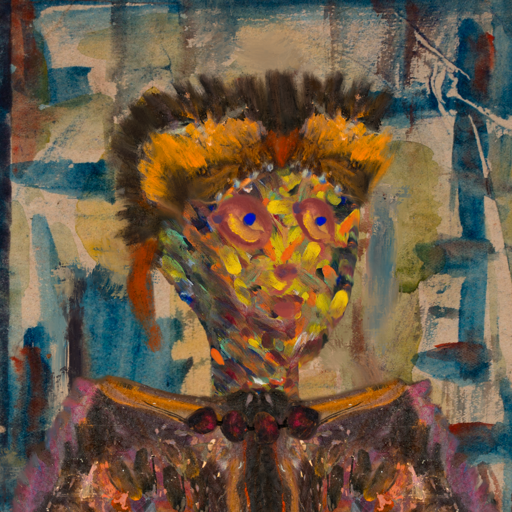
Background: Orphan, Head And Neck Side: An_Impression, Face Side: Mother_And_Son_Son, Bust: Gypsy_Queen, Hair Side: Blank, Head Accessory: Gypsy_Queen, Second Necklace: Blank, Necklace: Mosgoul, Baby: Blank